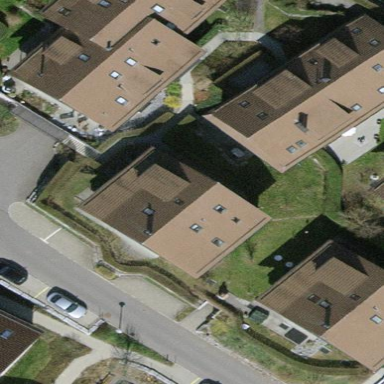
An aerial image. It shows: Building with tiled roof.